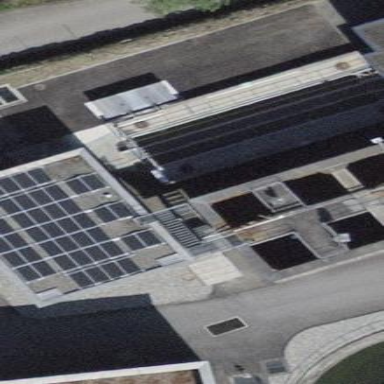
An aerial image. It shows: Solar power generator.